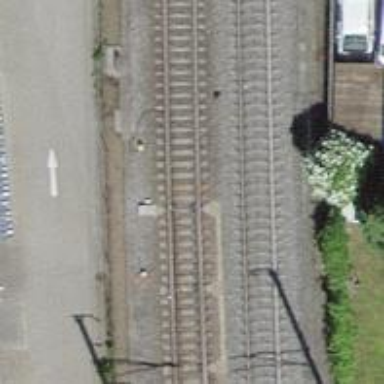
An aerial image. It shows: Railway switch.